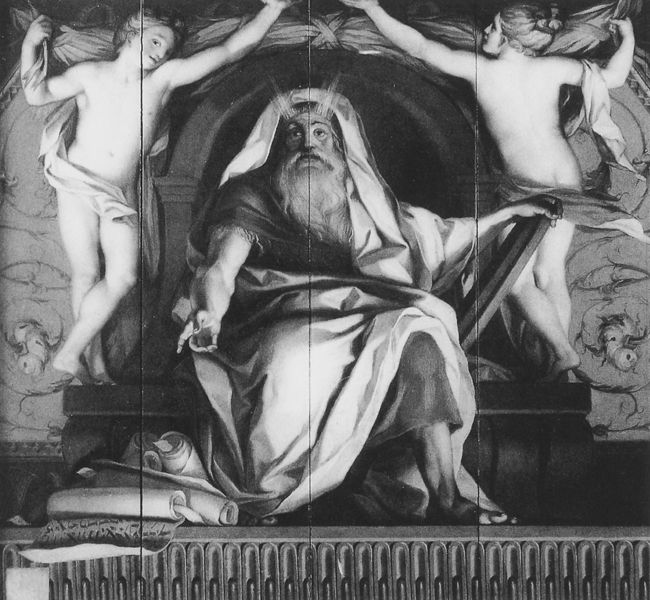
Titel: Allegorie auf das Museum Clementinum (überliefert durch: zeitgenössische Kopie)
Künstler: Anton Raphael Mengs
Institution: Verbleib nicht bekannt.
Schlagwörter: fuß, gott, hand, mann, nackt, licht, pfeiler, schal, tuch, alt, fransen, gewand, engel, früchte, bein, schrift, papier, bogen, bank, thron, tafel, moses, strahlen, rollen, fingerzeig, schriftrolle, putten, schriftrollen, mann heilig  engel schal testament bart, tagel